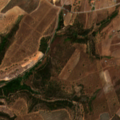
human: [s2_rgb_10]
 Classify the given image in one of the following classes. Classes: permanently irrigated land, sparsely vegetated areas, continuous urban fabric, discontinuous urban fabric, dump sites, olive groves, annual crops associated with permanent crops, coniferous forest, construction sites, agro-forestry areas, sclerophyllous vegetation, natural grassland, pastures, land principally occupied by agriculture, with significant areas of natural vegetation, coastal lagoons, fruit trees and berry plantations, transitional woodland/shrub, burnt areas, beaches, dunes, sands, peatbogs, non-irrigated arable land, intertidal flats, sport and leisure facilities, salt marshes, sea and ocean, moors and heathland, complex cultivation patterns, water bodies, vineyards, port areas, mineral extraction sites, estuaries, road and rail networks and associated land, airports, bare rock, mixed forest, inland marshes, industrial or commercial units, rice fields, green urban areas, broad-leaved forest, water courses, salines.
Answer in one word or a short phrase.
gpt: olive groves, agro-forestry areas, mixed forest, transitional woodland/shrub